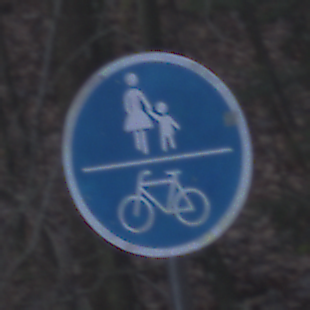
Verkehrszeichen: GemeinsamerGehUndRadweg
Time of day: MorningAfternoon
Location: Outdoor (Nature)
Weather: Overcast
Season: Winter
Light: Natural